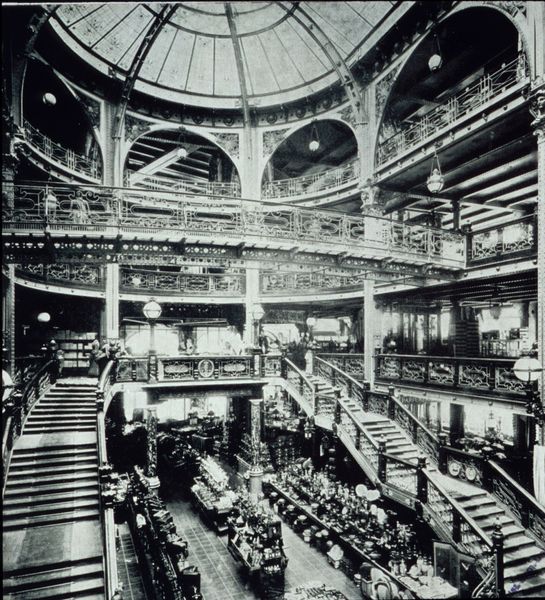
Titel: Kaufhaus Printemps (Innenraum)
Künstler: Paul Sédille
Standort: Paris
Institution: Kaufhaus Printemps
Schlagwörter: dunkel, menschen, fenster, frankreich, glas, grau, hell, lampen, laternen, licht, paris, pfeiler, schwarz, säule, säulen, terasse, gebäude, haus, regal, architektur, brücke, decke, england, rund, bogen, geschäft, geschäfte, markt, kuppel, treppe, treppen, geländer, stufen, grass, galerien, halle, foto, fotografie, photographie, bögen, eisen, berlin, verkauf, medaillon, palast, übergang, strahlen, tageslicht, bahnhof, einkaufen, photo, treppenhaus, konstruktion, freitreppe, etagen, waagerecht, bibliothek, glaspalast, stahl, stockwerke, träger, verlaufen, längs, ware, gänge, glaskuppel, stahlkonstruktion, ingenieurbau, eisenarchitektur, kaufhaus, stände, aufgänge, waren, lichtröhre, ineinander, eiffel, warenhaus, rolltreppen, flachtreppe, phototgraphie, printemps